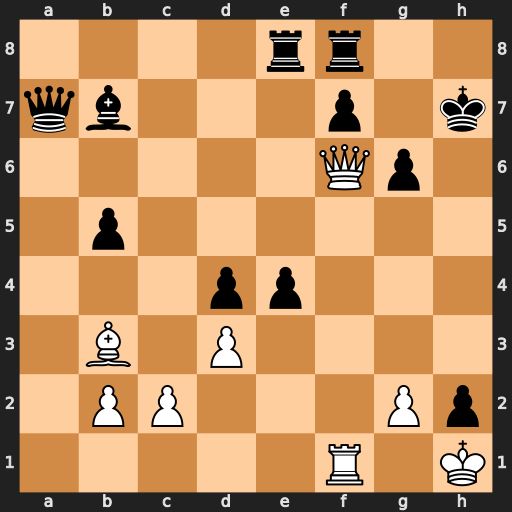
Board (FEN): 4rr2/qb3p1k/5Qp1/1p6/3pp3/1B1P4/1PP3Pp/5R1K
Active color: w
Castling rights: -
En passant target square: -
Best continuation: Rf4 Qa1+ Kxh2 Qc1 Rh4+